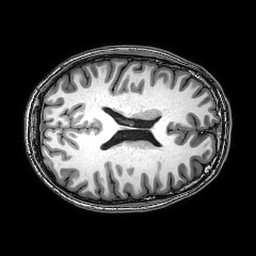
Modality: T1w
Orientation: axial
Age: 20
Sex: male
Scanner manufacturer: philips
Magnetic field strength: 3 T
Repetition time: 0.008214 s
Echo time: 0.00377 s